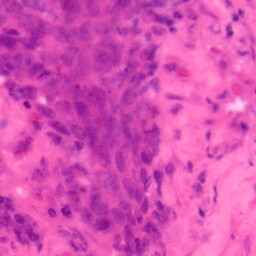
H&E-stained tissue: Colon